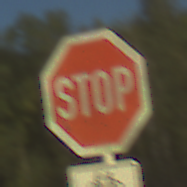
Verkehrszeichen: Stop
Zusatzzeichen unten: RichtungsangabeDurchPfeile9
Umgebung: Outdoor, Nature
Tageszeit: Midday
Wetter: Clear
Licht: Natural
Jahreszeit: Summer
Kontrast: HighContrast